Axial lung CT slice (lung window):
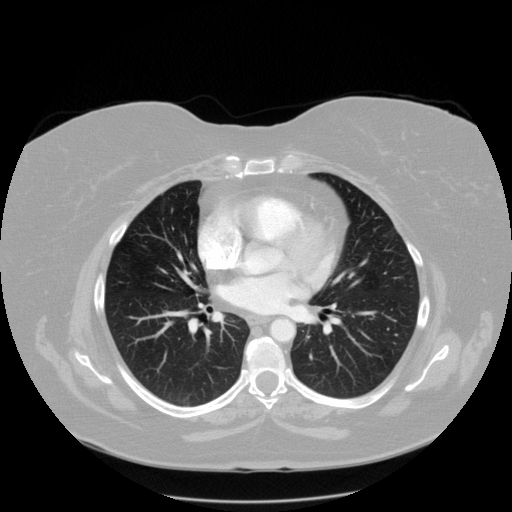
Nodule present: no